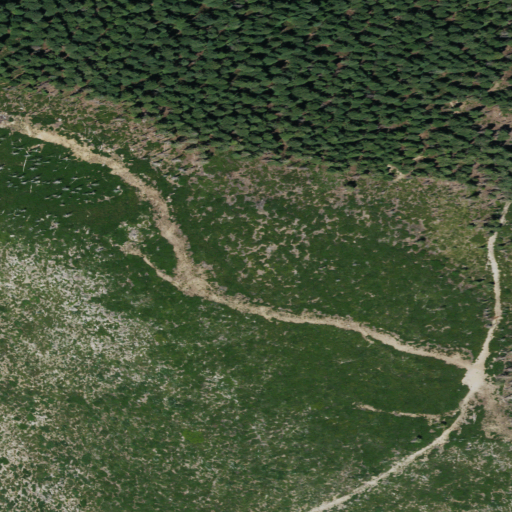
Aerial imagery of mountain in California named Chalk Mountain containing shrub and evergreen forest